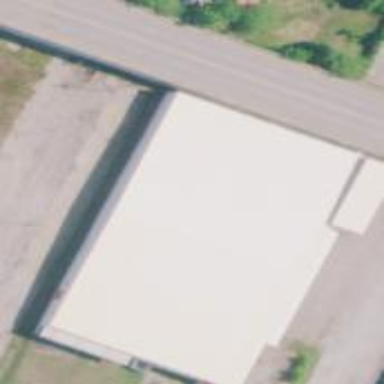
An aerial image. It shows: Storage rental shop located in building.